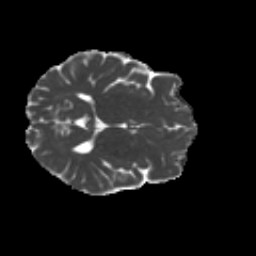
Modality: MD
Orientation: axial
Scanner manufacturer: siemens
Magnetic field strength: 3 T
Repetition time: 4.16 s
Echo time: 0.0806 s